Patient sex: M
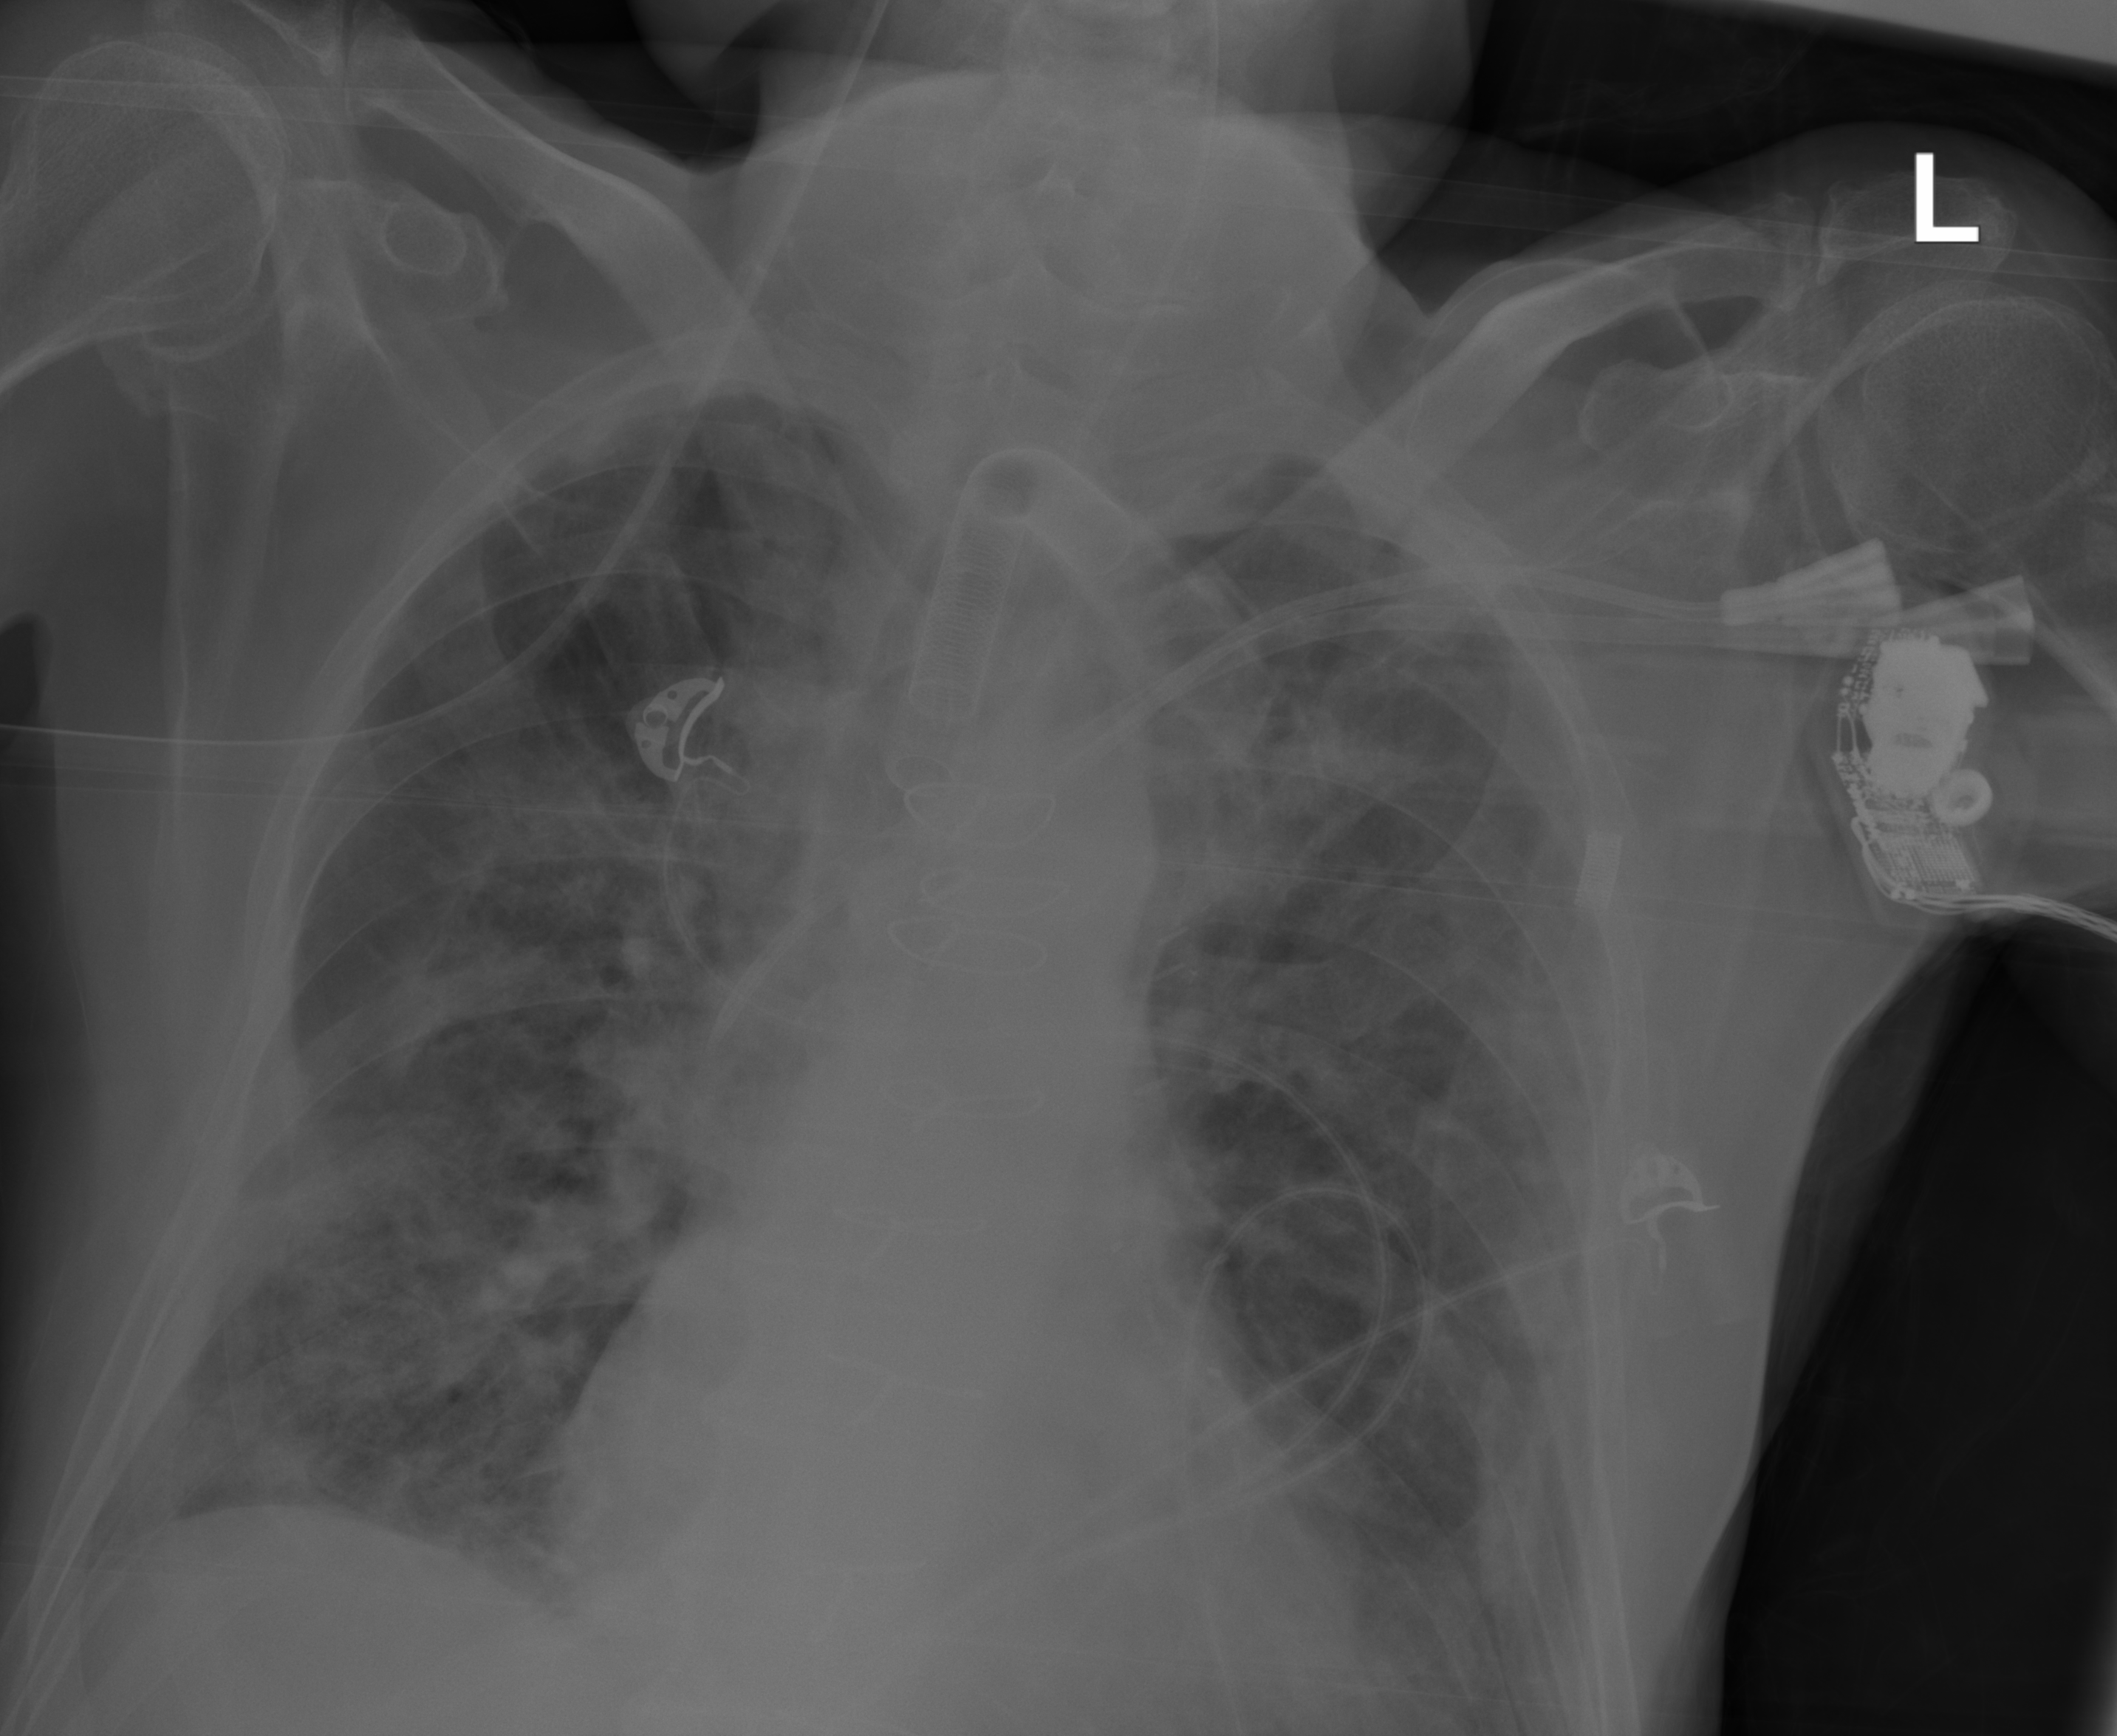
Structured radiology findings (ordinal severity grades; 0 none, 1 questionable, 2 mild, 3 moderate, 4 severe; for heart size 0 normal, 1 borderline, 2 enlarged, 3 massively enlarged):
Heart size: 0
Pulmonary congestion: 2
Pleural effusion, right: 2
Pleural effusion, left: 2
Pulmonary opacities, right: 3
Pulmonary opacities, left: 2
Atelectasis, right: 3
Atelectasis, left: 2